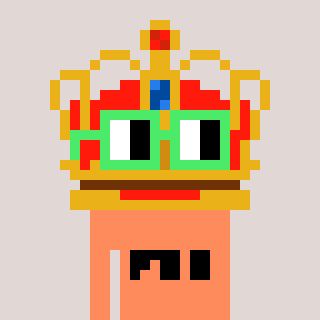
a pixel art character with square light green glasses, a crown-shaped head and a peachy-colored body on a warm background